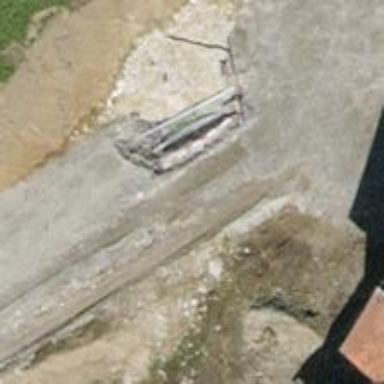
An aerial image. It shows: Road with steps.